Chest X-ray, PA view. Patient: 37 years old, sex F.
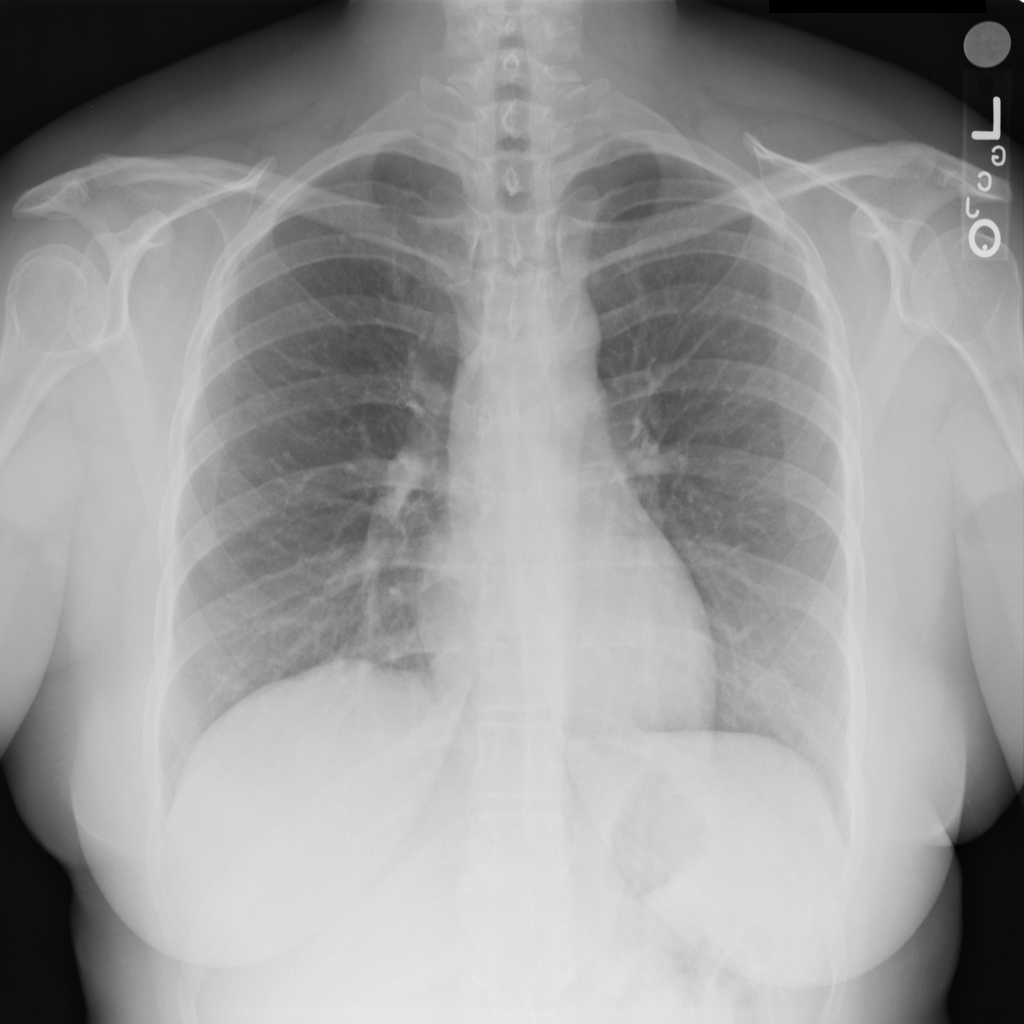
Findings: No Finding